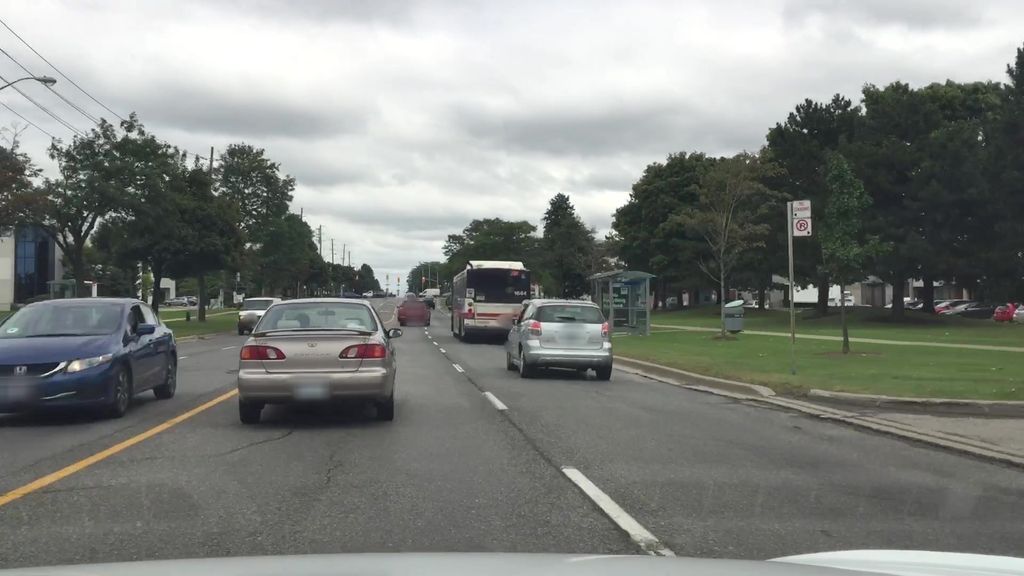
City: toronto